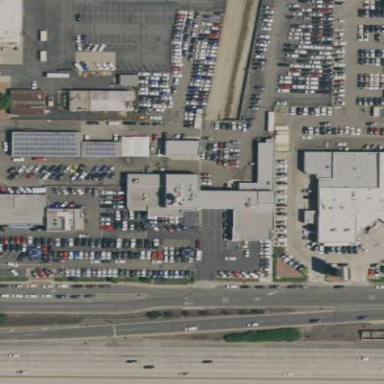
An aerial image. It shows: Commercial building used for car-related activities.